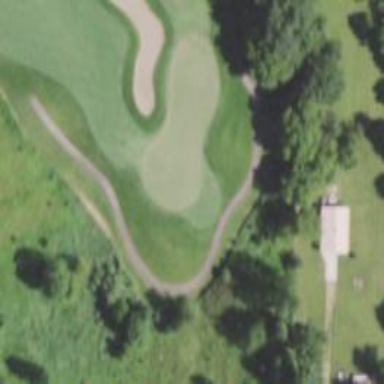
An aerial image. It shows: Pathway for golfing.